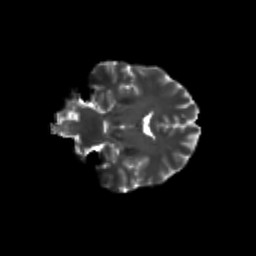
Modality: T2w
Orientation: coronal
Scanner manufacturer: siemens
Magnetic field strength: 3 T
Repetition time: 9.2 s
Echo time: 0.084 s